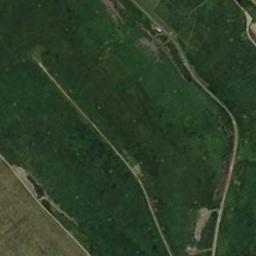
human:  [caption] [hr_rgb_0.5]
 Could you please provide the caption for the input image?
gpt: There are many green trees and several roads on the green grass .

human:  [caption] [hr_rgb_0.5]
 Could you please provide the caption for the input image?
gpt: There are several roads of different lengths on the meadow .

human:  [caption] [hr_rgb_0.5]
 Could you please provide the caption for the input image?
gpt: This meadow has dense grasses and some roads go through the meadow .

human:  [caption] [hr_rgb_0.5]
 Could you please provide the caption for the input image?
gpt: The entire image is dominated by grass .

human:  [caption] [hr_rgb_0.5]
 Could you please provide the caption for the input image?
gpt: There are some paths on the green meadow .